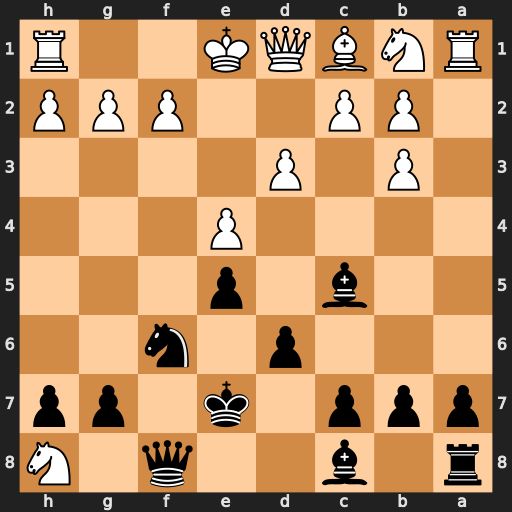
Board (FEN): r1b2q1N/ppp1k1pp/3p1n2/2b1p3/4P3/1P1P4/1PP2PPP/RNBQK2R
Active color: b
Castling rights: KQ
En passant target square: -
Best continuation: Bxf2+ Kd2 Bg4 Qf1 Nd5 exd5 Qf4+ Kc3 Qd4+